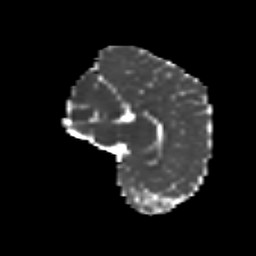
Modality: MD
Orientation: sagittal
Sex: female
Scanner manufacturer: siemens
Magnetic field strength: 3 T
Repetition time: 5 s
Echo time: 0.071 s